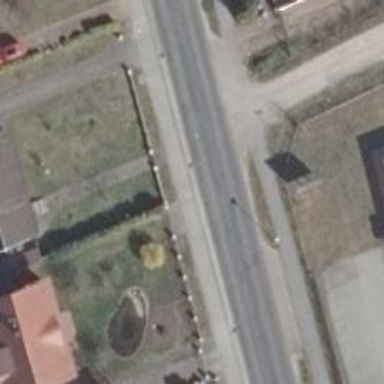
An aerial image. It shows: Tertiary road with asphalt surface and sidewalks on both sides.